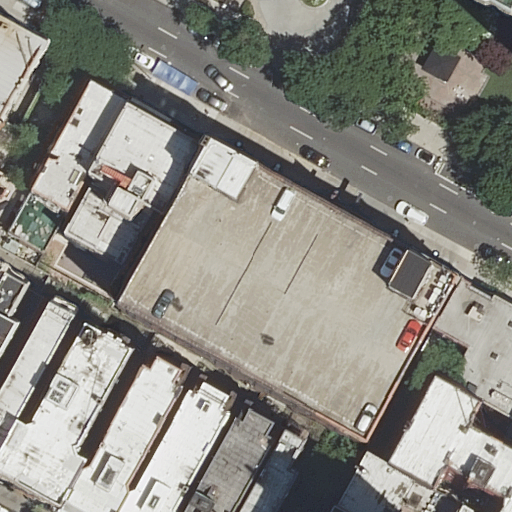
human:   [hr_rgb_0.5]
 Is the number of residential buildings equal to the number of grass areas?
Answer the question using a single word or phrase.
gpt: no

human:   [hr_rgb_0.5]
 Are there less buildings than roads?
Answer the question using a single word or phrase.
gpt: no

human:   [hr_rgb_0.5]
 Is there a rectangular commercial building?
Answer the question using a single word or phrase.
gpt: no

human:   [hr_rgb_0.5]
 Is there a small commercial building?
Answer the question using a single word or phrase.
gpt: no

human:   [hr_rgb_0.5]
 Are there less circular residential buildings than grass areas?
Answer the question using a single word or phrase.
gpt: yes

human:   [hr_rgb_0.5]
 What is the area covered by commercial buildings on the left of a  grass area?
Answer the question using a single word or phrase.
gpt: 0m2

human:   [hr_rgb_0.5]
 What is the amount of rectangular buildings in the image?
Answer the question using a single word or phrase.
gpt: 12

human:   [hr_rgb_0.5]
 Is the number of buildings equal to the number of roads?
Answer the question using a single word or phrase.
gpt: no

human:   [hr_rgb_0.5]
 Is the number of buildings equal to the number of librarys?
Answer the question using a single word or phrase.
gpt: no

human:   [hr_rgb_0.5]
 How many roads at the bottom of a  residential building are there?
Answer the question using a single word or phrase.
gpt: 1

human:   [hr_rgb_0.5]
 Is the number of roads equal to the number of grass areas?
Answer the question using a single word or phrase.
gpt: no

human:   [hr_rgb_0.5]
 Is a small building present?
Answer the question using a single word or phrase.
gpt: yes

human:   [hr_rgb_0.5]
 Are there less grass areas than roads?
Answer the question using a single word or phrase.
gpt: yes

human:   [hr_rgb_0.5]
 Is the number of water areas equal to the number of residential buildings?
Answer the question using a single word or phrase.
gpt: no

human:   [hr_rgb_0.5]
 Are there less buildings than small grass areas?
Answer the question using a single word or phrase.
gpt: no

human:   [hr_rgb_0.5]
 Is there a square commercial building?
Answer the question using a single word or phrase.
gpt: no

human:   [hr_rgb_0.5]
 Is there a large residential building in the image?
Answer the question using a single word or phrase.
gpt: yes

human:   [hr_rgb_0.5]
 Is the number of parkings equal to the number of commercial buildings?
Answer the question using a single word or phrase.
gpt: no

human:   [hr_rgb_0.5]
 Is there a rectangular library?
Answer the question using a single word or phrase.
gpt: no

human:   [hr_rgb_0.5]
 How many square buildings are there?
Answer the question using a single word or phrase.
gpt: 0

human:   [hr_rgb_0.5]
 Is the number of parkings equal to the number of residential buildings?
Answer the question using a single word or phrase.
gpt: no

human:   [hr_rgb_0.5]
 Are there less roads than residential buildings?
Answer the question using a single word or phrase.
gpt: yes

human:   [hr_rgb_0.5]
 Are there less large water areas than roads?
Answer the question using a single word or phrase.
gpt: yes

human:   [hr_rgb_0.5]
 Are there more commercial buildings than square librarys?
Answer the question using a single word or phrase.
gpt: no

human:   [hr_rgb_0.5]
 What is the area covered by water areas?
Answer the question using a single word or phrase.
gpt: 0m2

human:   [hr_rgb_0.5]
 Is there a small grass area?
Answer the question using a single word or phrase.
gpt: yes

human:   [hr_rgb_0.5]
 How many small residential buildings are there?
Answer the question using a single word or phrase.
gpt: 7

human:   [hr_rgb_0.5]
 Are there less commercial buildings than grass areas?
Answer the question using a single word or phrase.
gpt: yes

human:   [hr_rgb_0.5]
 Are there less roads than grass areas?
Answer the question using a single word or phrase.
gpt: no

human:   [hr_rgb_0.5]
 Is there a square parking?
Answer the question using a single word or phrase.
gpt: no

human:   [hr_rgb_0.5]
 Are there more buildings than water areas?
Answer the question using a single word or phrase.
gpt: yes

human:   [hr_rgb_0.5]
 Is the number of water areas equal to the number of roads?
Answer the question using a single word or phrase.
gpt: no

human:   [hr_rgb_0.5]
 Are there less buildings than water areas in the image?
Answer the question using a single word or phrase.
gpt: no

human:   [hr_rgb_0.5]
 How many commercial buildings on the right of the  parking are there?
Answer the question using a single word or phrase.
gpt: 0

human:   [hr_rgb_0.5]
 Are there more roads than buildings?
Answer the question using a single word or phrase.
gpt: no

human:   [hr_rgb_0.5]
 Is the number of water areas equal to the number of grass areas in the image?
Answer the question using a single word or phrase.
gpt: no